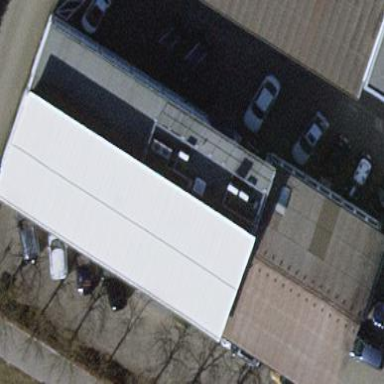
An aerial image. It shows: Commercial building with metal roof.